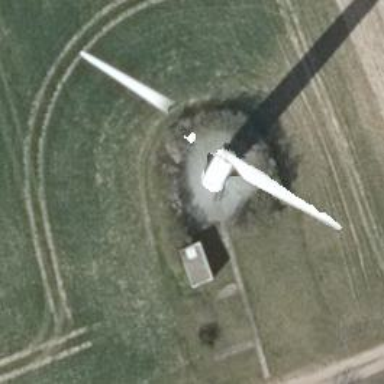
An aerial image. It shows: Wind generator with horizontal axis. The generator is wind turbine.